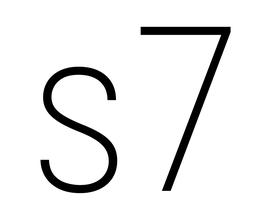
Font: Roboto_Condensed_ExtraLight